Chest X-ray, AP view. Patient: 62 years old, sex F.
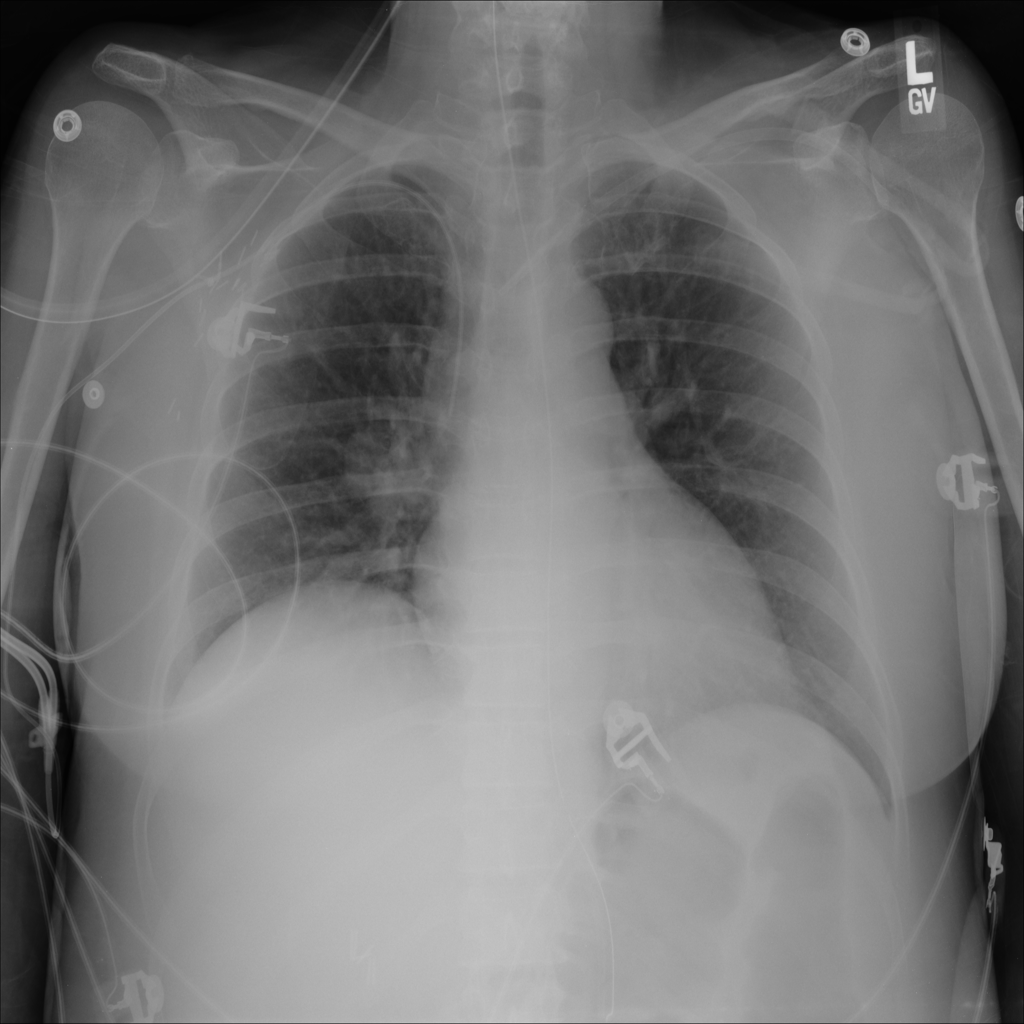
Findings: No Finding